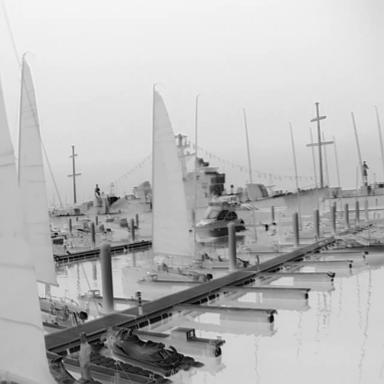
There are two canoes in the infrared image.